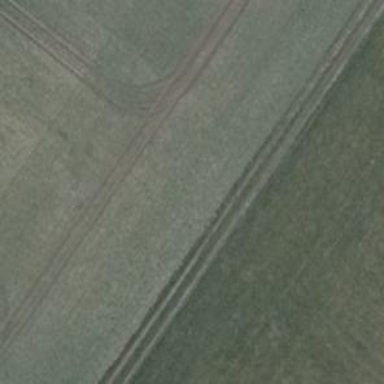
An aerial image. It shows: Grass track road with grade 5 tracktype.